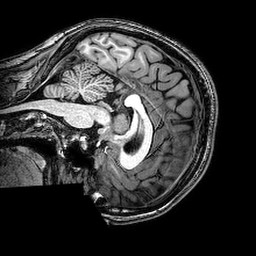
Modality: T1w
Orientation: sagittal
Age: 25
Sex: female
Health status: healthy
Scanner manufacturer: philips
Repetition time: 0.008122 s
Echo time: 0.00373 s